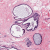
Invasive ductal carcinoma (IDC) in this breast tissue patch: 0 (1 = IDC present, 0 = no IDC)